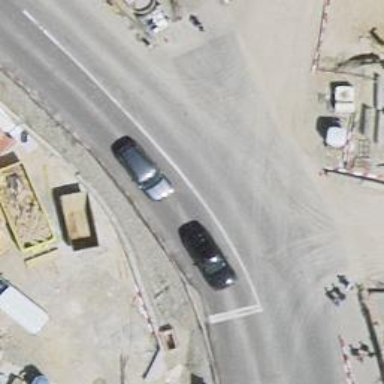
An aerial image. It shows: Road crossing with traffic signals.